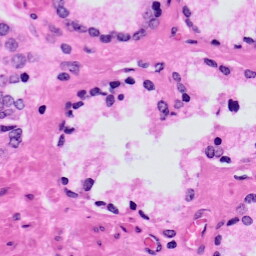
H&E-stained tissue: Prostate